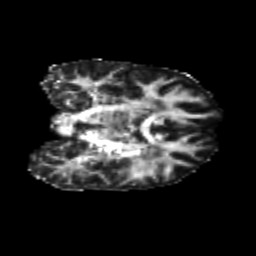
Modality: FA
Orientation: coronal
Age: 24
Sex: male
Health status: healthy
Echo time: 0.074 s